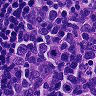
Metastatic tissue present: no